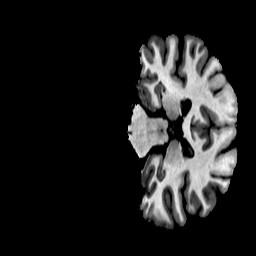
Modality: T1w
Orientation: coronal
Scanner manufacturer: ge
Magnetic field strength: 3 T
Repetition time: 0.00766 s
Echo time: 0.003476 s